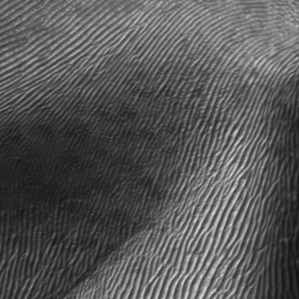
Label: frost